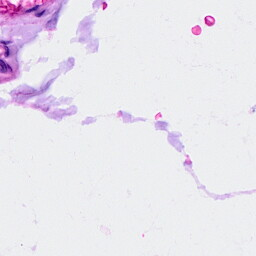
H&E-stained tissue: Ovarian